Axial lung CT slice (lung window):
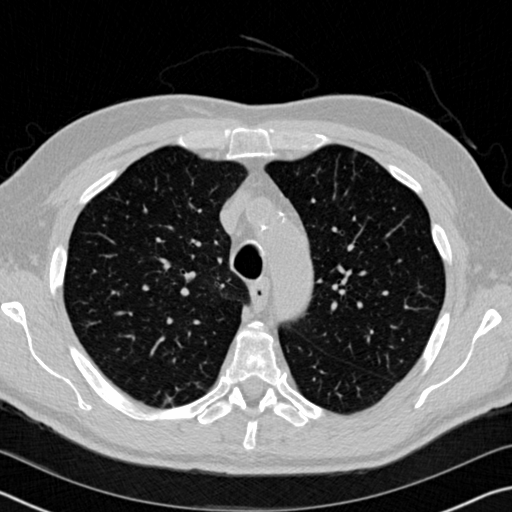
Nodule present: no